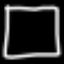
Label: square